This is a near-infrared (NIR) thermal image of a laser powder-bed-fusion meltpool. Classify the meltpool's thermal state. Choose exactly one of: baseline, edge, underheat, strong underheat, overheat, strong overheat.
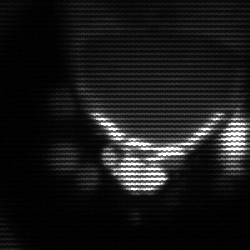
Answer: edge